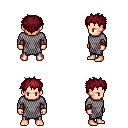
a pixel art fantasy rpg character, male body template, human, light skin, chain mail, magenta pants, brunette bedhead hairstyle, leather bracers, four views (front, back, left, right), 2x2 character sprite sheet, small pixel art, hard edges, no anti-aliasing